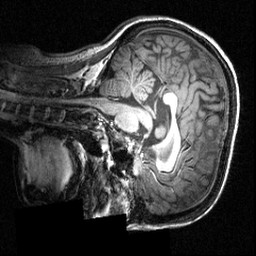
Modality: T1w
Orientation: sagittal
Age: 20
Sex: female
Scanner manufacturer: siemens
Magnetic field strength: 3.951 T
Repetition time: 1.5 s
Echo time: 0.00335 s